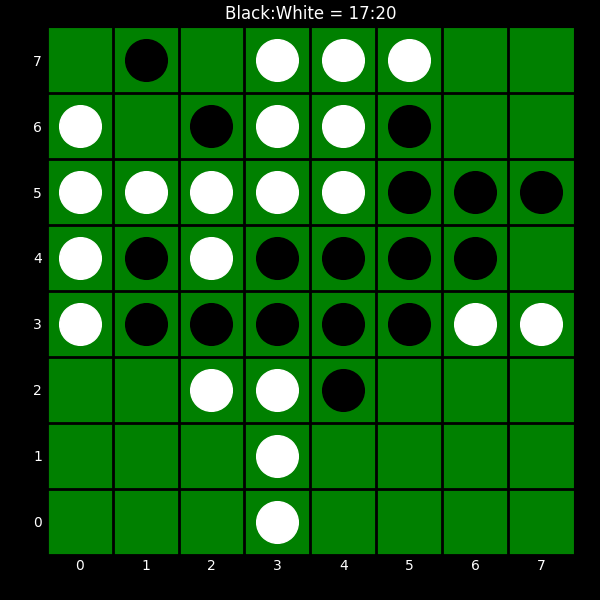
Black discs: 17
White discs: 20